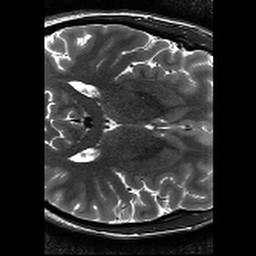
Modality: T2w
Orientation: axial
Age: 20
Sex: female
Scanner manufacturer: siemens
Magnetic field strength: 3 T
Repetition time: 11.39 s
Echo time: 0.09 s